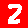
Digit: 2